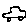
Label: car